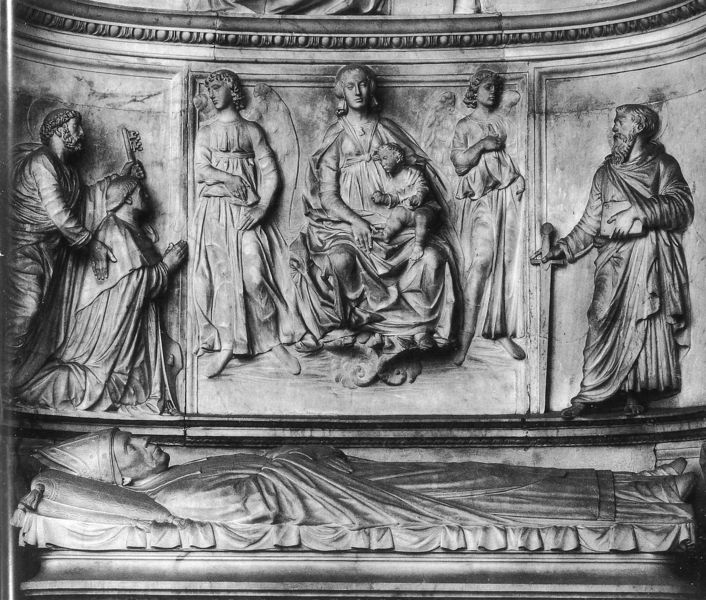
Titel: Grabmal des Kardinals Roverella
Künstler: Giovanni Dalmata
Standort: Rom, S. Clemente (EU - I - Latium)
Schlagwörter: mann, frauen, frau, stehen, kirche, krone, engel, skulptur, relief, baby, figuren, bischof, kissen, papst, bett, fotografie, buch, schwarzweiß, schwert, knien, beten, sarg, grab, jesus, christlich, geistliche, mitra, schlüssel, maria, madonna, anbetung, grabmal, jesuskind, madonna mit kind, liegefigur, baz